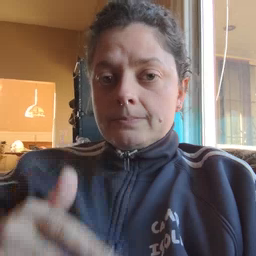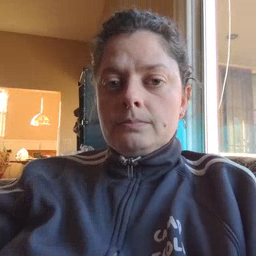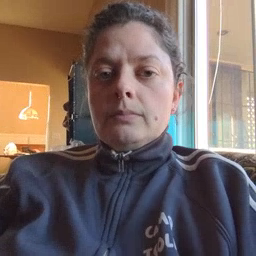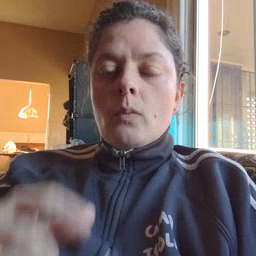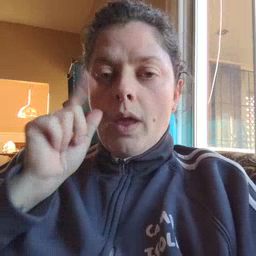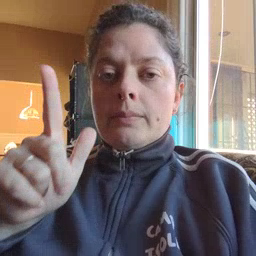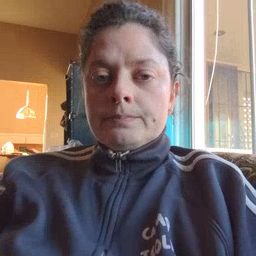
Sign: wake